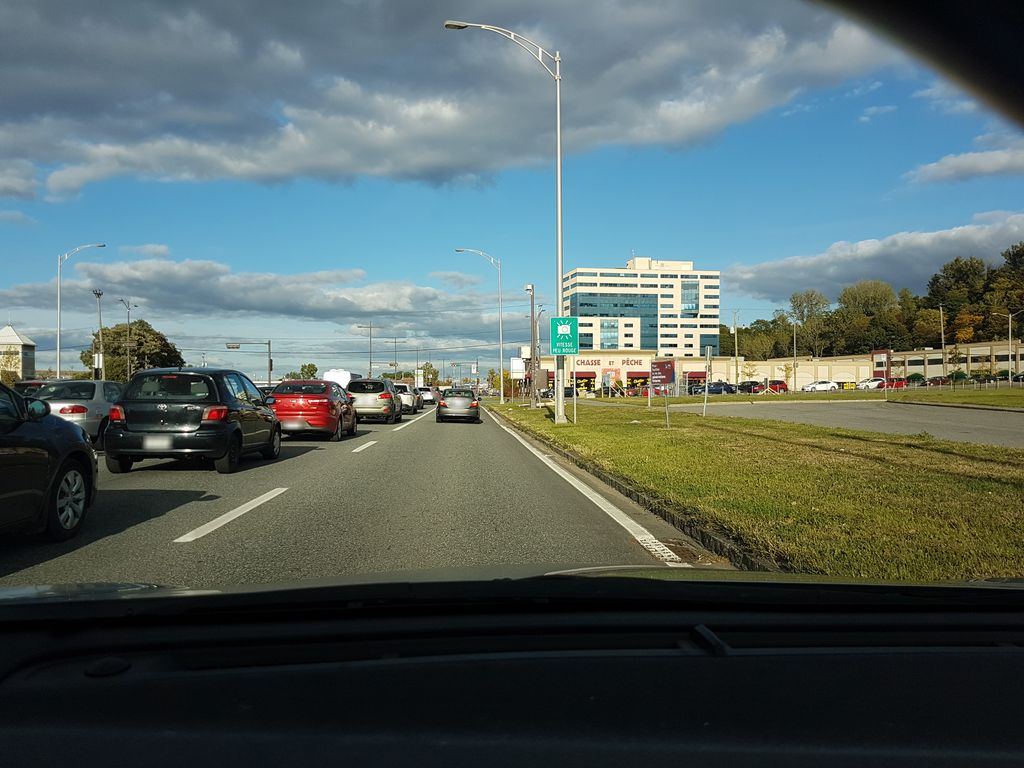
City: quebec_city